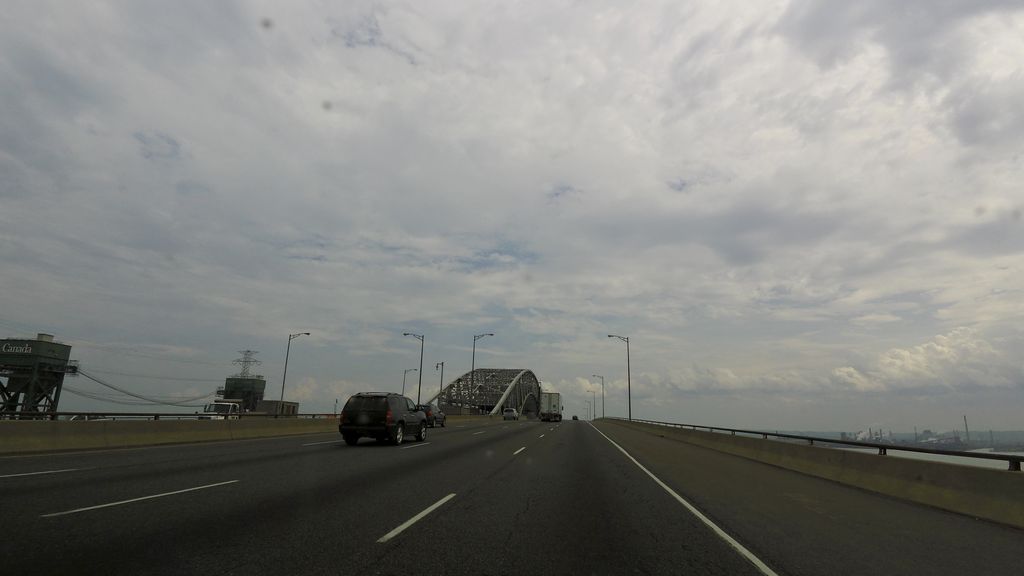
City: hamilton